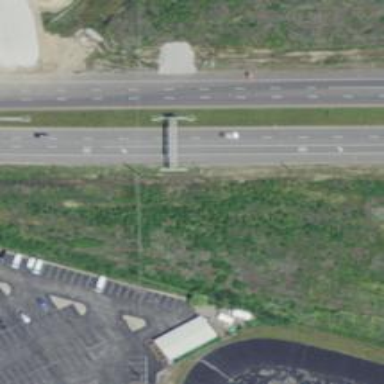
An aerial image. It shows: Tertiary road designated as expressway.